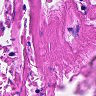
Metastatic tissue present: no